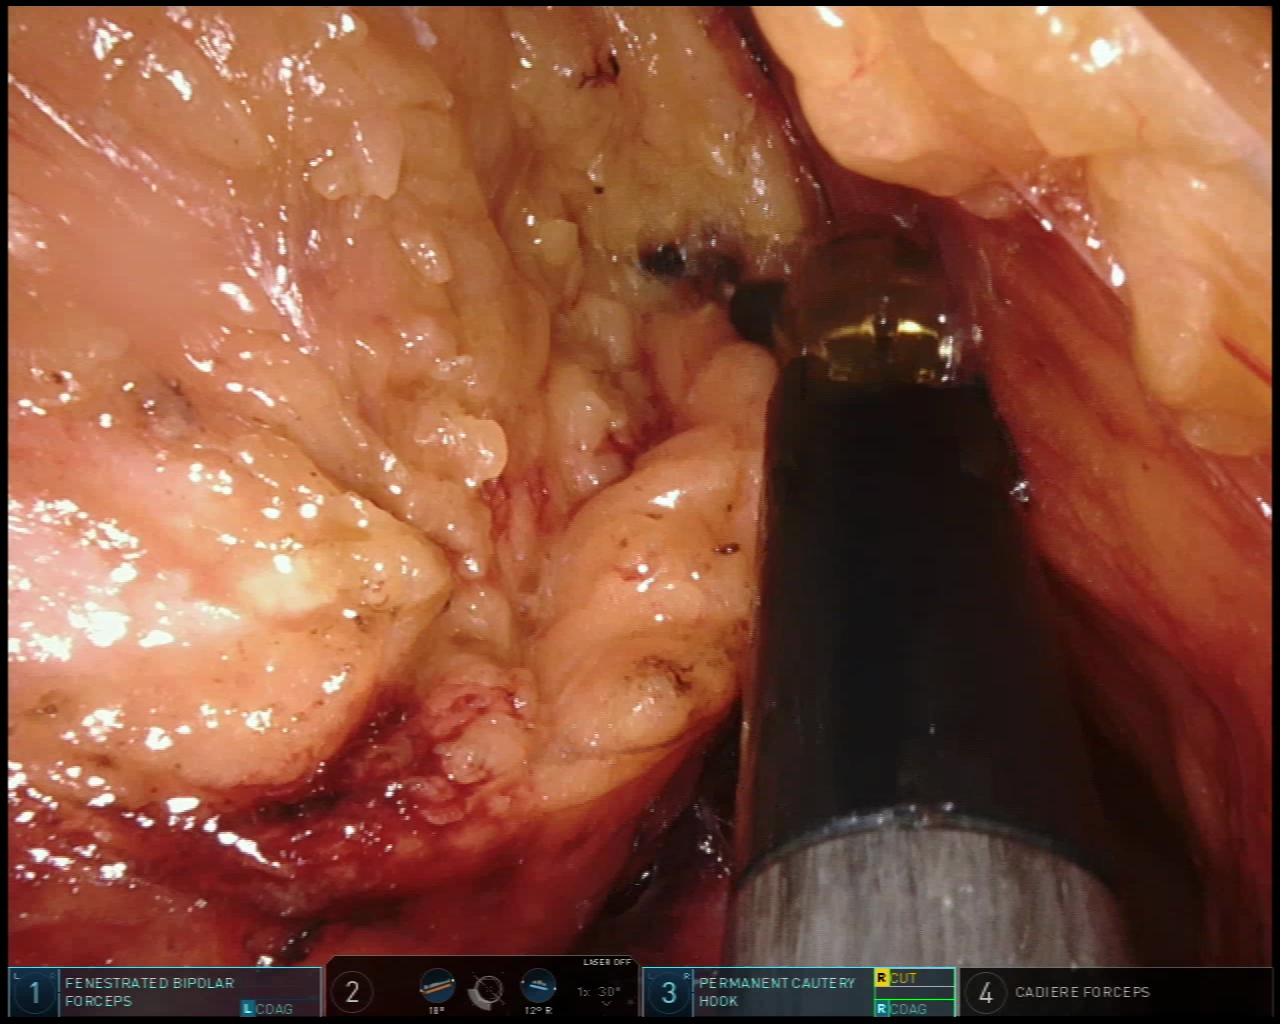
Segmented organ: pancreas
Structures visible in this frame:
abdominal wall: no
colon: no
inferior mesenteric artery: no
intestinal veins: no
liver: no
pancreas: yes
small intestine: no
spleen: no
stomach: no
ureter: no
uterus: no
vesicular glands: no